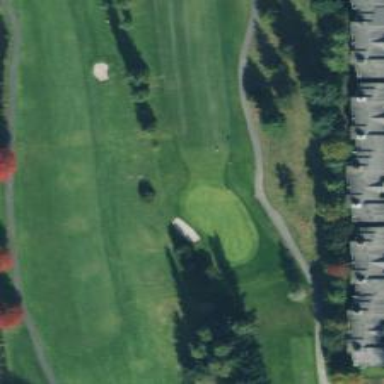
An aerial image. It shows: View of golf hole.